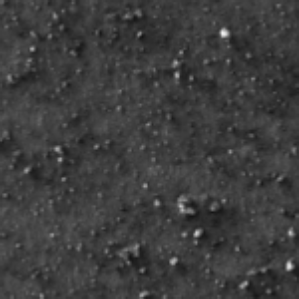
Label: frost